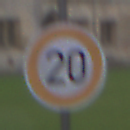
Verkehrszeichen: Geschwindigkeit20
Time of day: Midday
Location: Outdoor (Urban)
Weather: Overcast
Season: NotSpecified
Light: Natural